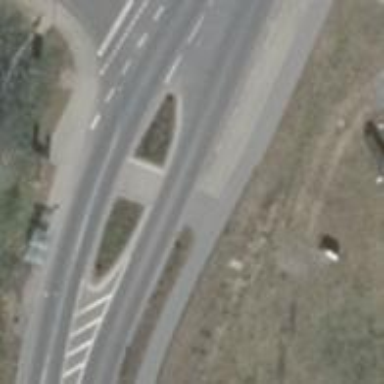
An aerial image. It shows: Secondary road with asphalt surface.